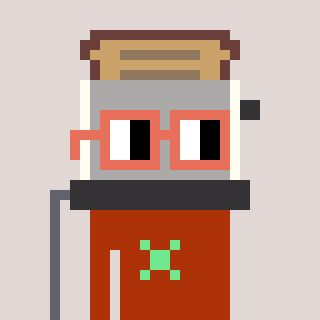
a pixel art character with square orange glasses, a toaster-shaped head and a hotbrown-colored body on a warm background